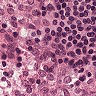
Metastatic tissue present: no